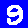
Digit: 9